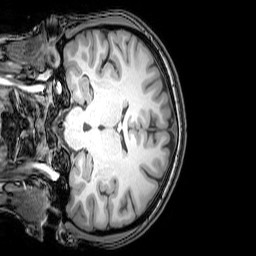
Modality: T1w
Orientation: coronal
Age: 24
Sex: female
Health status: healthy
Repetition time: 0.081 s
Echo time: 0.037 s